Aerial crown-view tile of a tropical tree (Barro Colorado Island, Panama), acquired 20250317:
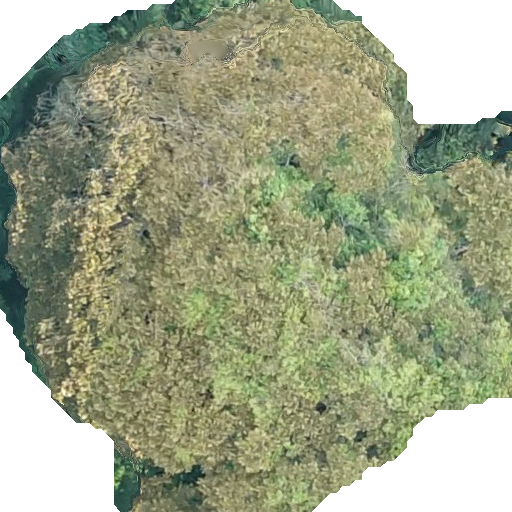
Species: Dipteryx oleifera
GBIF accepted scientific name: Dipteryx oleifera
Crown area: 343.905 m²